Fundus camera: zeiss
Shooting center: fovea
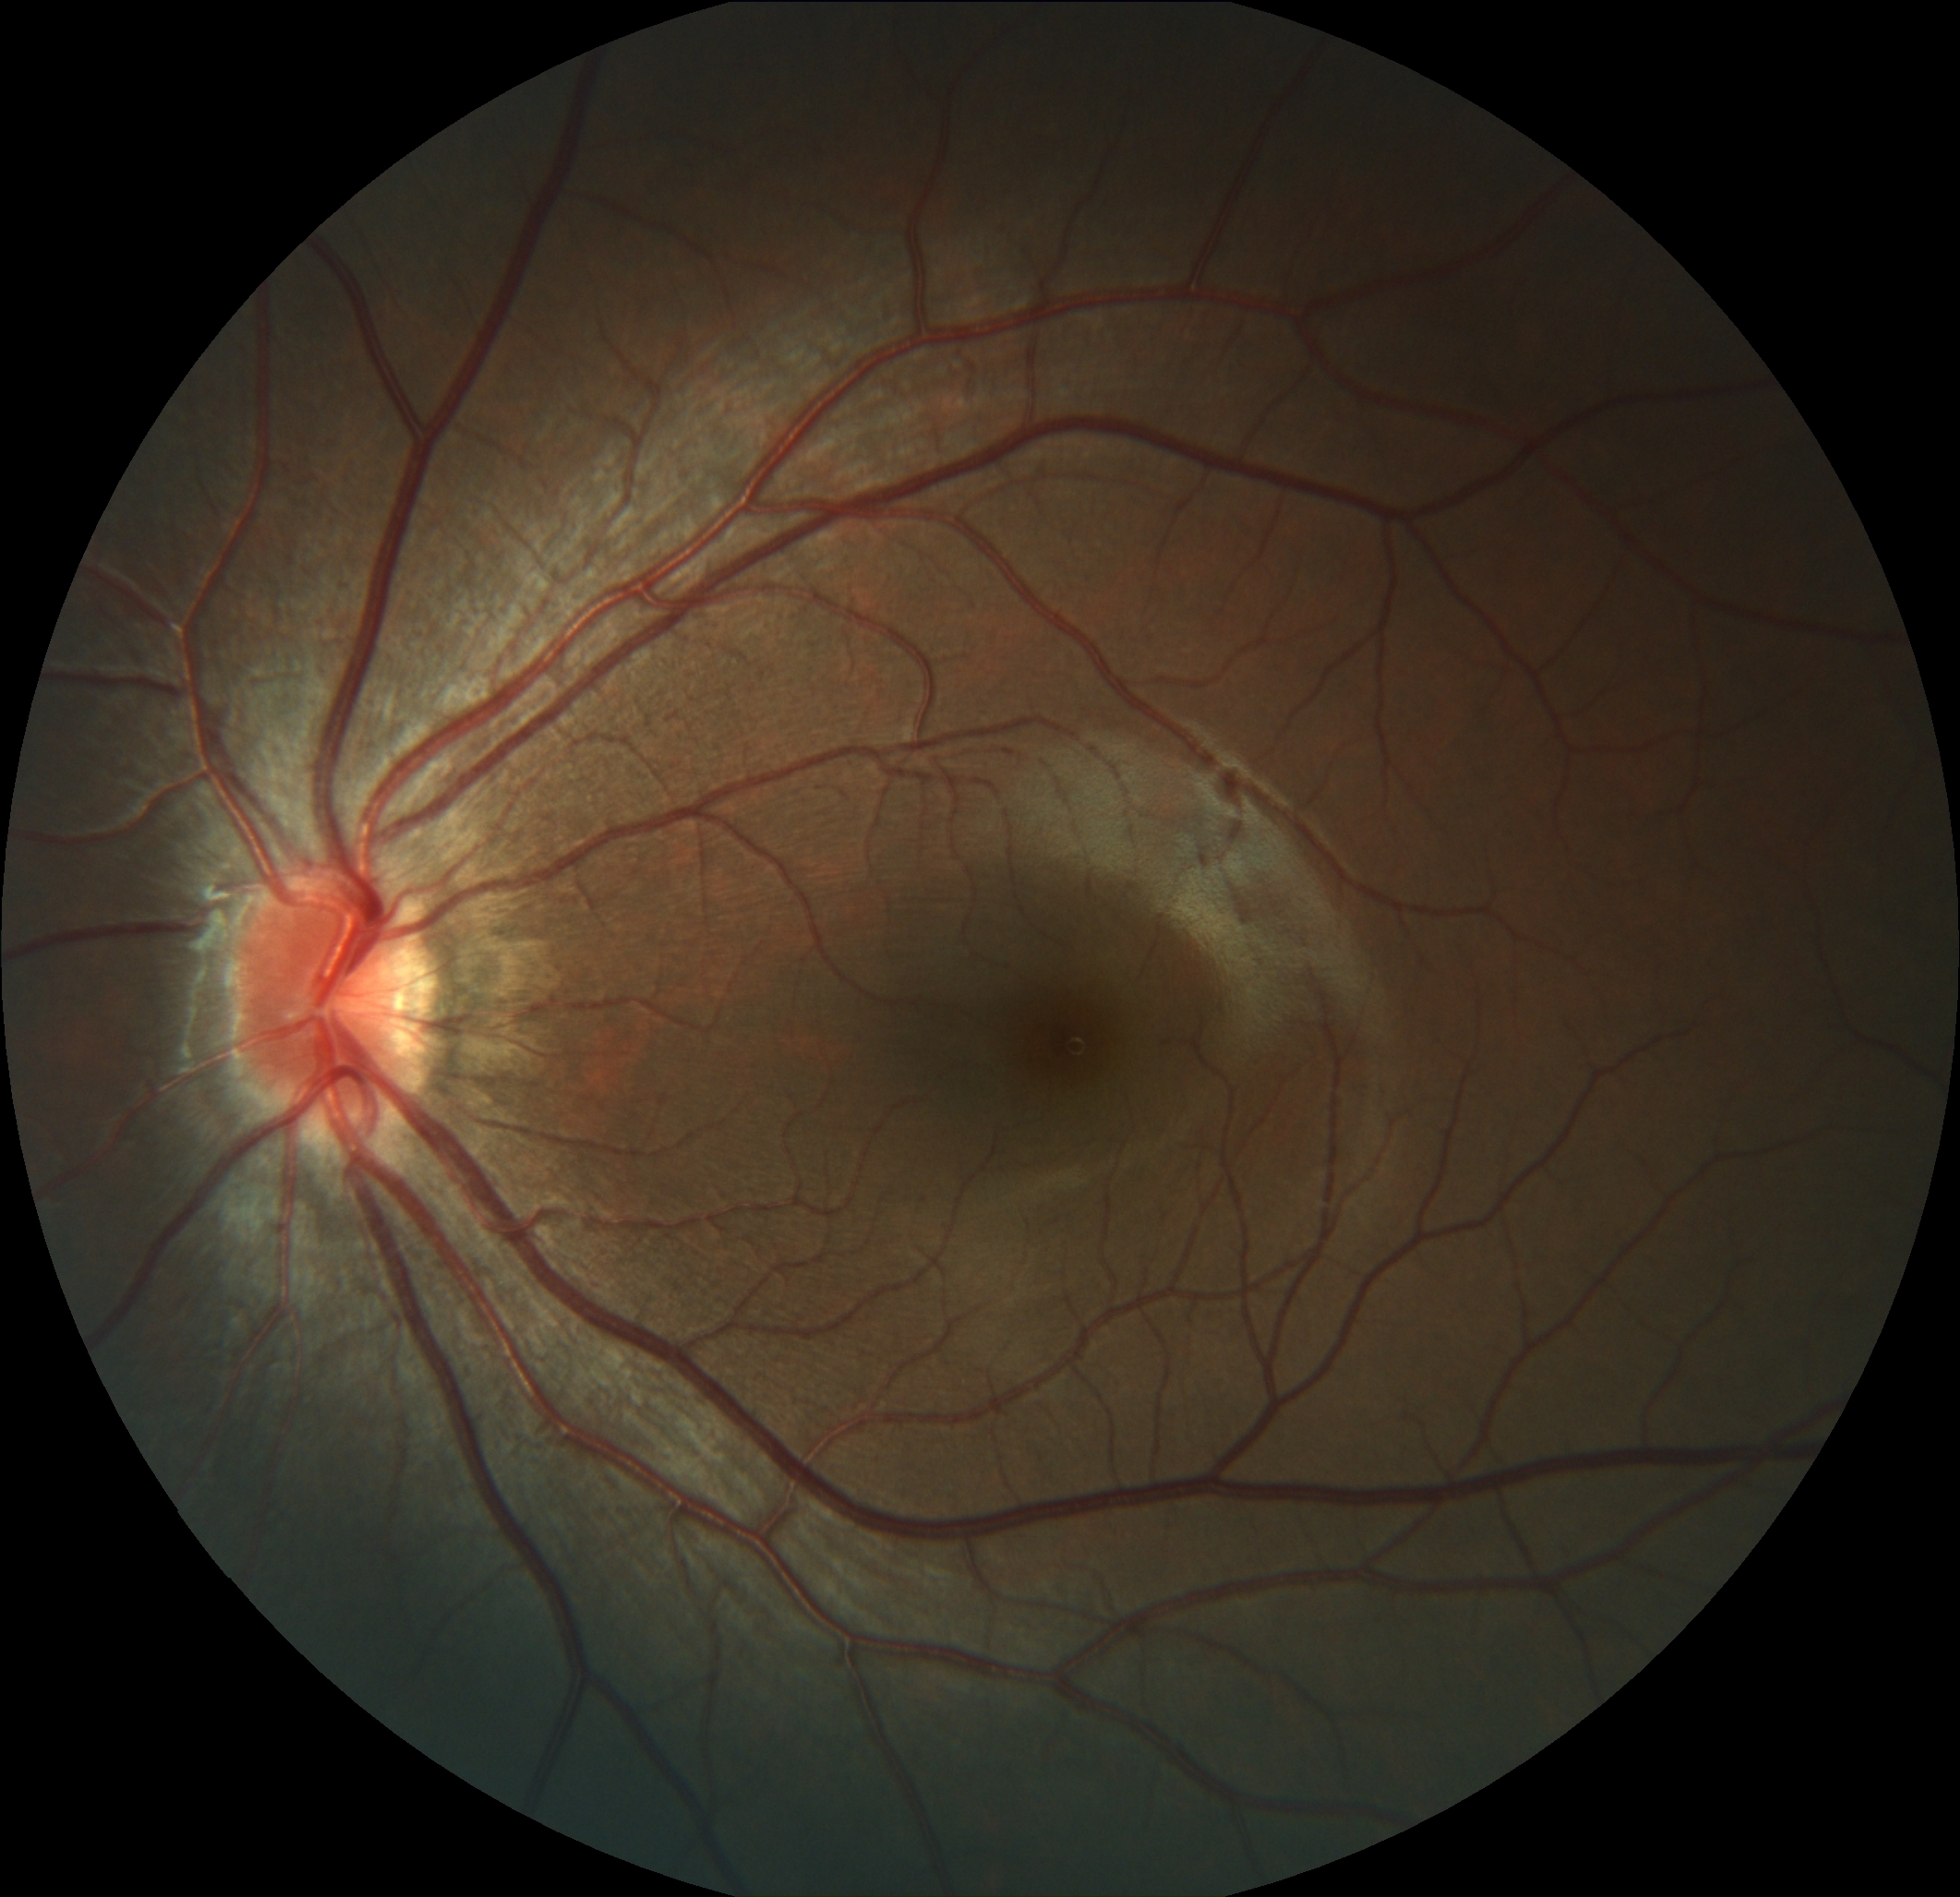
Pathologic myopia: no
Patchy retinal atrophy: present
Retinal detachment: absent